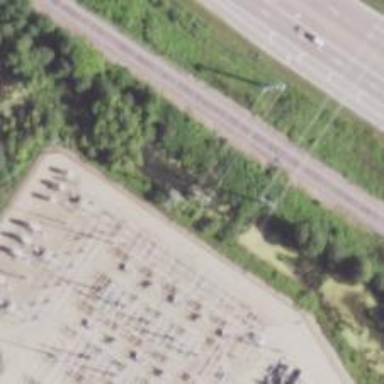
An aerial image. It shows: Power tower.